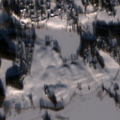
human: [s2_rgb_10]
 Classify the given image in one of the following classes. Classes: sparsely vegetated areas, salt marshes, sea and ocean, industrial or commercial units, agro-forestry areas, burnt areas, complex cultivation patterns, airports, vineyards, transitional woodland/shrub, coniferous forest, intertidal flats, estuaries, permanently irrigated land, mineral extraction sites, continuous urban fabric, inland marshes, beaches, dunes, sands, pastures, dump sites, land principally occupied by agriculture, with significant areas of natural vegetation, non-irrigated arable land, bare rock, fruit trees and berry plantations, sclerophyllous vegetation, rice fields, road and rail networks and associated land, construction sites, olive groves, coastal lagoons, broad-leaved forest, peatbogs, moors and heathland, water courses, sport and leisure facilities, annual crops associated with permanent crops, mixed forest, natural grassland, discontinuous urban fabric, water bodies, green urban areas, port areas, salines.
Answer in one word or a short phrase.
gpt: discontinuous urban fabric, non-irrigated arable land, land principally occupied by agriculture, with significant areas of natural vegetation, inland marshes, water bodies